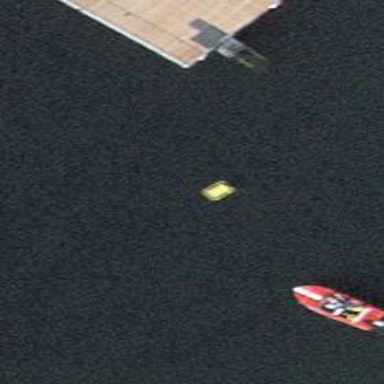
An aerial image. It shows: Buoy that is man-made.